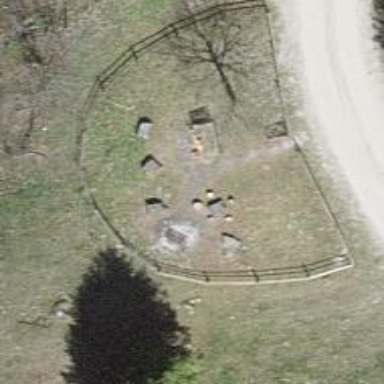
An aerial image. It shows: Historic memorial.